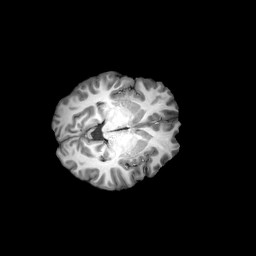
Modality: T1w
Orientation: axial
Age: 21
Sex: female
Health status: ill